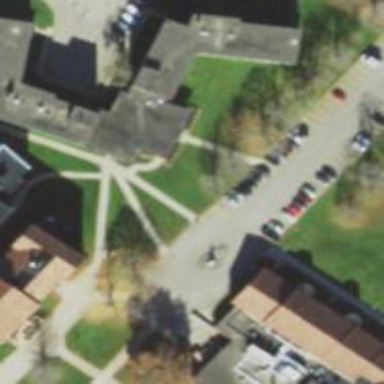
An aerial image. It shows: Parking space.